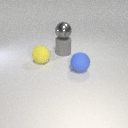
large gray rubber cylinder below large gray metal sphere